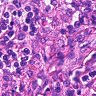
Metastatic tissue present: no